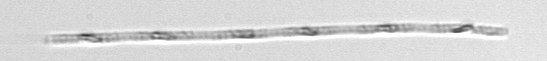
Label: Leptocylindrus